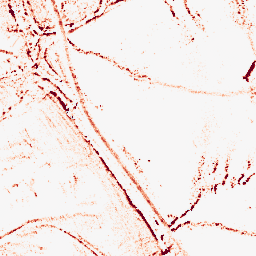
Category: morphological
Decomposition family: morphological_rect
Decomposition parameters: operation: opening
width: 5
height: 5
Upsampling method: edge_directed
Upsampling parameters: scale: 4
Upsampling scale: 4